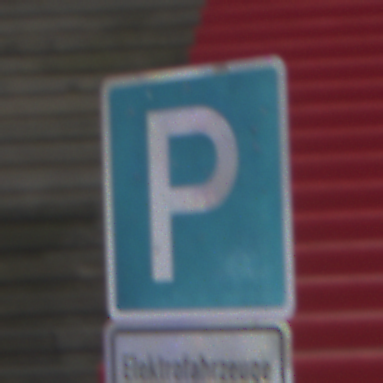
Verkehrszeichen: Parken
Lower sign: BesondereFahrzeugeUndTransportgueter10
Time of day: Midday
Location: Outdoor (Urban)
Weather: Overcast
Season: NotSpecified
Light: Natural